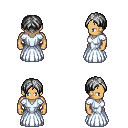
a pixel art fantasy rpg character, male body template, human, tanned skin, underdress, teal pants, gray parted hairstyle, four views (front, back, left, right), 2x2 character sprite sheet, small pixel art, hard edges, no anti-aliasing